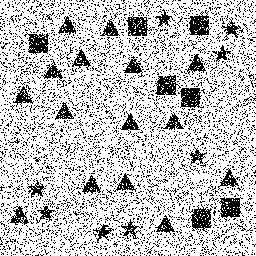
Squares: 7
Triangles: 15
Stars: 8
Total shapes: 30